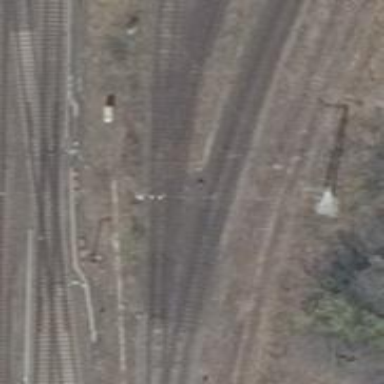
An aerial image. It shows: Railway signal.